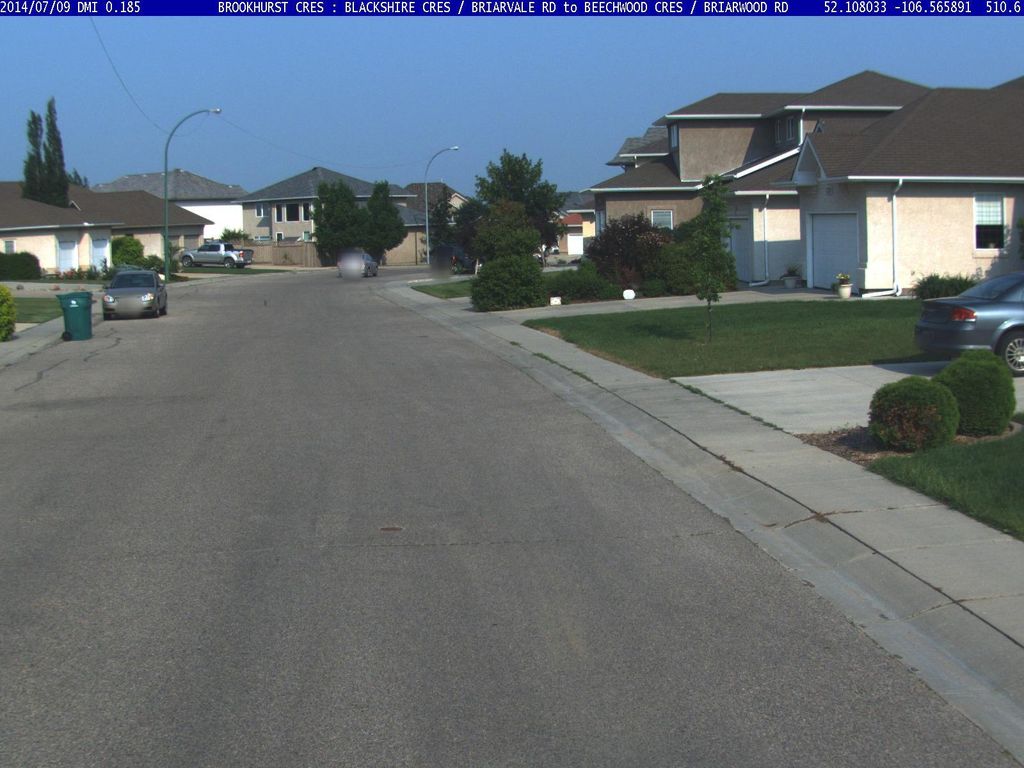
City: saskatoon